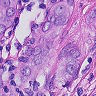
Metastatic tissue present: yes